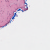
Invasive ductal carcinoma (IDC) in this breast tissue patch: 0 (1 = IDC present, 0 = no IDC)